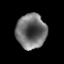
Tissue: prostate
Cell type: T cells
Senescence score: 0.2975
Nuclear area (px): 1025
Mean DAPI intensity: 110.667